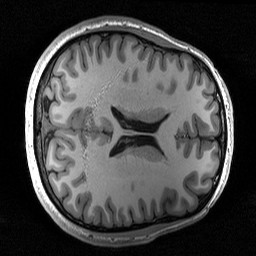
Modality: T1w
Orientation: axial
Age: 28
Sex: male